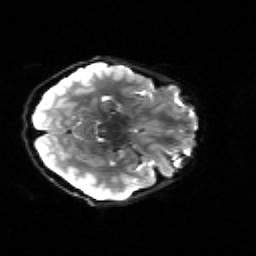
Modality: sbref
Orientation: axial
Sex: female
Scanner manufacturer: siemens
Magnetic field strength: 3 T
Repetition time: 5 s
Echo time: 0.071 s